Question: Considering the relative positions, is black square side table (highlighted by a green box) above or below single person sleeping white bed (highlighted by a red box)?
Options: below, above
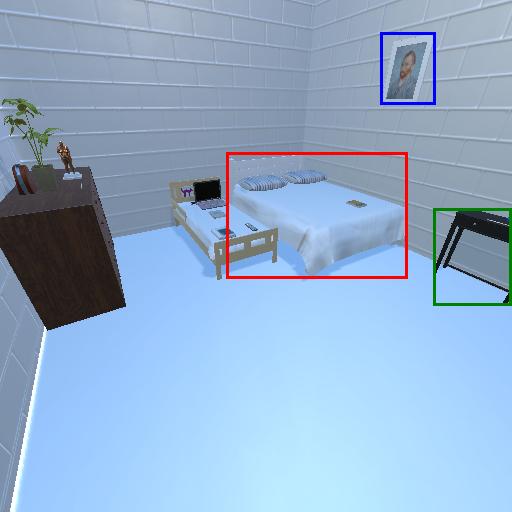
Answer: below